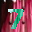
Label: 7